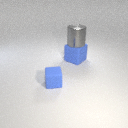
large blue rubber cube behind small blue rubber cube